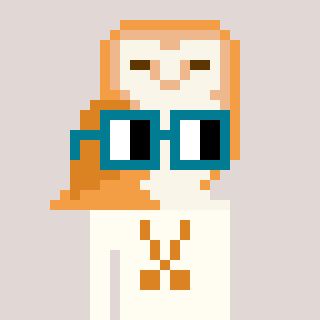
a pixel art character with square dark green glasses, a owl-shaped head and a grayscale-colored body on a warm background